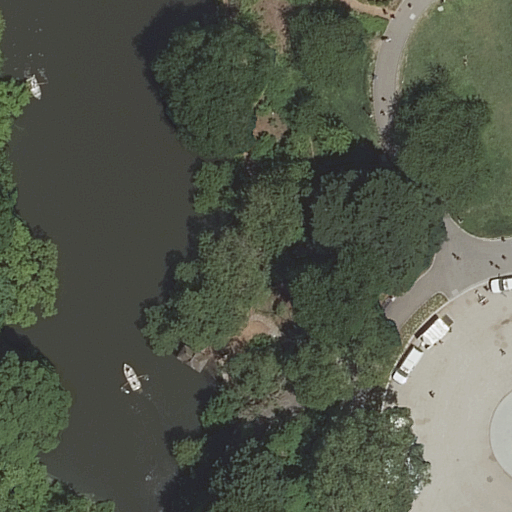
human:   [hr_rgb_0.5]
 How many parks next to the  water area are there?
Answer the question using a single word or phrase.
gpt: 1

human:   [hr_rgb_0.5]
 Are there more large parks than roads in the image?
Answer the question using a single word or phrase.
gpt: no

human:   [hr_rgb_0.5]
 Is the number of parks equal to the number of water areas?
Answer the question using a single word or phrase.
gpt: yes

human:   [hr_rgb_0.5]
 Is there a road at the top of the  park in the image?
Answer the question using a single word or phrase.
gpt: no

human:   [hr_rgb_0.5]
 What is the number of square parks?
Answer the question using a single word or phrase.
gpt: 0

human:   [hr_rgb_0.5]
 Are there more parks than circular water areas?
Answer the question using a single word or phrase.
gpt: yes

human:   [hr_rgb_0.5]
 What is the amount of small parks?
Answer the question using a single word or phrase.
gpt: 0

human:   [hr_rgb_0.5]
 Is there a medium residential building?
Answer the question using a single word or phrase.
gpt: no

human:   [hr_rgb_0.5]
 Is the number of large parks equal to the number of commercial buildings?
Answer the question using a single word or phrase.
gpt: no

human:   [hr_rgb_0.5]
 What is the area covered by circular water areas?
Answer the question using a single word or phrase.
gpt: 0m2

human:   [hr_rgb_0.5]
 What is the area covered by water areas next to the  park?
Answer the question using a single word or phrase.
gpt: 4294m2

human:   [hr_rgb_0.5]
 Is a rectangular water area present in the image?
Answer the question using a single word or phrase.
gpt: no

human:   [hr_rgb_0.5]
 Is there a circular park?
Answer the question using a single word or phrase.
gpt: no

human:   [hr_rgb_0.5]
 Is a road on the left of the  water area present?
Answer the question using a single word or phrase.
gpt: no

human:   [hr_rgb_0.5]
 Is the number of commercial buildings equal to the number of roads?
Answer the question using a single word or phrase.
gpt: no

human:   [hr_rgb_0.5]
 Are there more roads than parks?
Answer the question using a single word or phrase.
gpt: yes

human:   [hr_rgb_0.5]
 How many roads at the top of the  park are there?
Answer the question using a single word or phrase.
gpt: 0

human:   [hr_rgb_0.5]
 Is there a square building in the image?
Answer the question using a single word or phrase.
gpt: no

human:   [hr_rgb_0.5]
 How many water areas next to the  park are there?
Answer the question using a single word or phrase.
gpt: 1

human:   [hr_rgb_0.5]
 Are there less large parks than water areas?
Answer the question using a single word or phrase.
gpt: no

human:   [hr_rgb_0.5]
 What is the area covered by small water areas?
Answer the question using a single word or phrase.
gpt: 0m2

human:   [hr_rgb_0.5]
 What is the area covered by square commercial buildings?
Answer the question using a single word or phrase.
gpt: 0m2

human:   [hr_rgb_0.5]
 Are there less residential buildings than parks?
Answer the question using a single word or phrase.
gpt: yes

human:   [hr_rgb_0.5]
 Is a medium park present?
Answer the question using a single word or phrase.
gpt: no

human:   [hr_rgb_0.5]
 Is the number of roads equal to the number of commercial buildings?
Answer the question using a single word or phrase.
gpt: no

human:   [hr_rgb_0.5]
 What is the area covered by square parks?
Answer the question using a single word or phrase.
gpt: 0m2

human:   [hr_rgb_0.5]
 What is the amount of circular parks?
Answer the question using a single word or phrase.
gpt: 0

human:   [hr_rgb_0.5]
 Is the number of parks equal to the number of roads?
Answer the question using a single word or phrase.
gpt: no

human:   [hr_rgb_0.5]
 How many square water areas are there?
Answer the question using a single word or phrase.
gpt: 0

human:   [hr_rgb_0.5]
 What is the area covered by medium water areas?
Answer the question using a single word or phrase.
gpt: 0m2

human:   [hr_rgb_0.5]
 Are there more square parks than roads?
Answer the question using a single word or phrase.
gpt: no

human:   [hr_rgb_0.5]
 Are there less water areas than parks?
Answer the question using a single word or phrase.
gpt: no

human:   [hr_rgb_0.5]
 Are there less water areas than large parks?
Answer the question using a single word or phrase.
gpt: no

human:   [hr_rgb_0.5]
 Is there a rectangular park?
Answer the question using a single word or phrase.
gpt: yes

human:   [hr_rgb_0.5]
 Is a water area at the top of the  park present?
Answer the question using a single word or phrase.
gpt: no

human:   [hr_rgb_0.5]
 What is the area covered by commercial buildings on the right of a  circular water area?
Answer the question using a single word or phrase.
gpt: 0m2